Question: I want to be able to print a diamond like this when the user enters 5 for the diamond. But also will work for any value that is odd and greater than 0.

I have a code that works to make a diamond for user input of 5 but won't work for all odd number inputs..
'''
half = (size/2)+1;
for (a=1; a <= half ; a++) /*top to mid row of diamond*/
{
for (b=a; b<half;b++)
{
printf(" ");
}
for (c= size -2* a; c <= half; c++)
{
printf("*");
}
printf("
");
}
for (a = 1; a < half;a++)
{
for (b = a; b>0;b--)
{
printf(" ");
}
for (c = size-2*a; c >0 ;c--)
{
printf("*");
}
printf("
");
}
return 0;
}
'''
Any help would be greatly appreciated.Thank you.
Mike
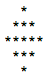
Answer: Almost certainly homework so here's a clue.
Count the number of spaces before a line and the number of stars in that line. What you're looking for is a relationsip between the line number and those two values.
Then you can use two consecutive 'for' loops, one increasing the star count and the other decreasing it.
each of those loops would be two consecutive loops to print out the required number of spaces followed by the required number of stars followed by a newline character.
---
If you're still having trouble after reading the above, consider this. For an input of (odd, as you state you enforce in your comments) 'n', the space count starts at '(n - 1) / 2' and the star count at '1'. For each subsequent line, the space count reduces by '1' and the star count increases by '2'.
That works up until the point where the space count reaches '0', then you turn around and go the other way, making sure you don't print that middle line twice.
Once the star count reaches '0', you're done.
Now you just have to turn that specification into code :-)
---
Now, since you've indicated in comments that you're interested in making your own solution rather than just being handed code, I feel comfortable giving you something you can check your own solution against. Here's the pseudo-code I would use:
'''
# Input data, check and init counters.
input n
make sure n is odd and greater than 2
set numspaces to (n-1) / 2
set numstars to 1
# Gradually get wider until just before middle line.
while numspaces > 0:
for i = 1 to numspaces: output " "
for i = 1 to numstars: output "*"
output newline
subtract 1 from numspaces
add 2 to numstars
# Gradually get thinner until end.
while numstars > 0:
for i = 1 to numspaces: output " "
for i = 1 to numstars: output "*"
output newline
add 1 to numspaces
subtract 2 from numstars
'''
And, as a final exercise, you can refactor:
'''
for i = 1 to numspaces: output " "
for i = 1 to numstars: output "*"
output newline
'''
into a separate function, since it's common between the two loops.
---
And now, since you've got your own code working, here's the Python code I used for proof of concept, included for completeness:
'''
def lineout (sp, st):
s = ""
for i in range (sp): s = "%s "%(s)
for i in range (st): s = "%s*"%(s)
print s
n = 21
numspaces = (n-1) / 2
numstars = 1
while numspaces > 0:
lineout (numspaces, numstars)
numspaces -= 1
numstars += 2
while numstars > 0:
lineout (numspaces, numstars)
numspaces += 1
numstars -= 2
'''
You could probably write it more succinctly in Python if you used the more modern features but that would rather defeat the purpose of quick understanding and easy translation. Just change 'n' to whatever number you want (odd and greater than two, providing the resultant diamond will fit in your terminal) and enjoy the output :-)
'''
*
***
*****
*******
*********
***********
*************
***************
*****************
*******************
*********************
*******************
*****************
***************
*************
***********
*********
*******
*****
***
*
'''